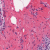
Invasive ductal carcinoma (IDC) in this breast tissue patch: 0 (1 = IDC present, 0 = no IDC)